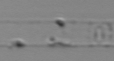
Label: Cerataulina_pelagica